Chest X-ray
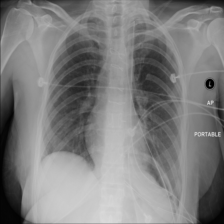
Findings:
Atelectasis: negative
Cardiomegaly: negative
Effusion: negative
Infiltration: negative
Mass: negative
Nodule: negative
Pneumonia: negative
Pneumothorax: negative
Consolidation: negative
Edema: negative
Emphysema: negative
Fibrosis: negative
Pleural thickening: negative
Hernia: negative